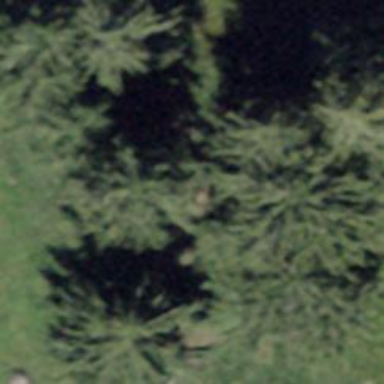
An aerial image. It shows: Forest area.